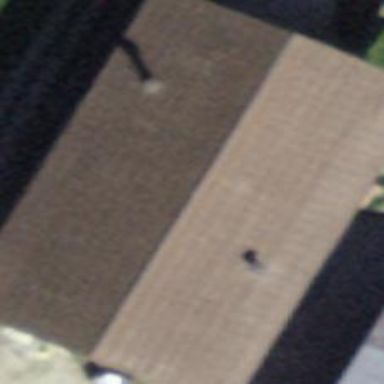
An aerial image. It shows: Barn.